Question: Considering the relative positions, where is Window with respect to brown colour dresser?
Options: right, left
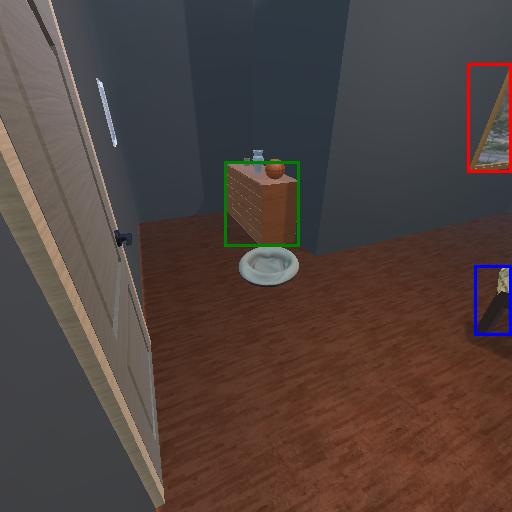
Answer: right